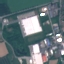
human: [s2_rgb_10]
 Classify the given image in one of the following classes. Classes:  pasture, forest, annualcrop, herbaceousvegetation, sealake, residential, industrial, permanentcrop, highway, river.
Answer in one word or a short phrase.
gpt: Industrial